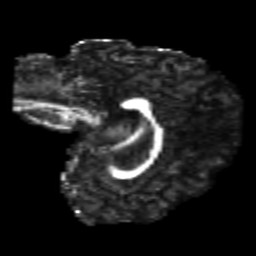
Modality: FA
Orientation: sagittal
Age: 23
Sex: female
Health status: healthy
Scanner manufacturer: philips
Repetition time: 7.385 s
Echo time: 0.08599 s